Question: I have a form "frm_Results" with subform "subfrm_shv_Results" and three textboxes ("txt_Number", "txt_Name", 'txt_Surname").

I can show values of selected record in 'Debug.Print' or 'MsgBox':
'Debug.Print Form_frm_Results.subfrm_shv_Results.Form!Number.Value'
'Debug.Print Form_frm_Results.subfrm_shv_Results.Form!Name.Value'
'Debug.Print Form_frm_Results.subfrm_shv_Results.Form!Surname.Value'
But it is possible to show values of "Number", "Name" and "Surname" in textboxes after click on record in subform "subfrm_shv_Results"?
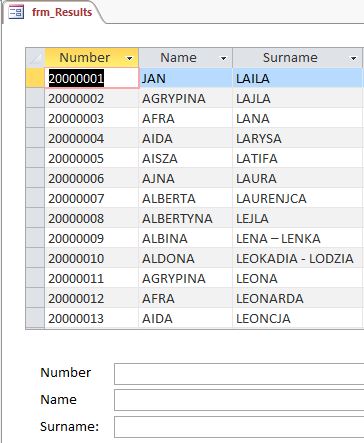
Answer: Yes, you can do this, with a query as the contained object, you need to refer to the <URL>, for example, you can set the control source of a textbox to :
'''
= [Forms]![frm_Results]![subfrm_shv_Results].form.controls(0)
'''
Similarly, with a continuous form or such like :
'''
= [Forms]![frm_Results]![subfrm_shv_Results].Form!Surname
'''
The result is not editable, but you can get around this by setting the value in VBA.
Make sure you use the name of the subform control, not the the name of the form contained.